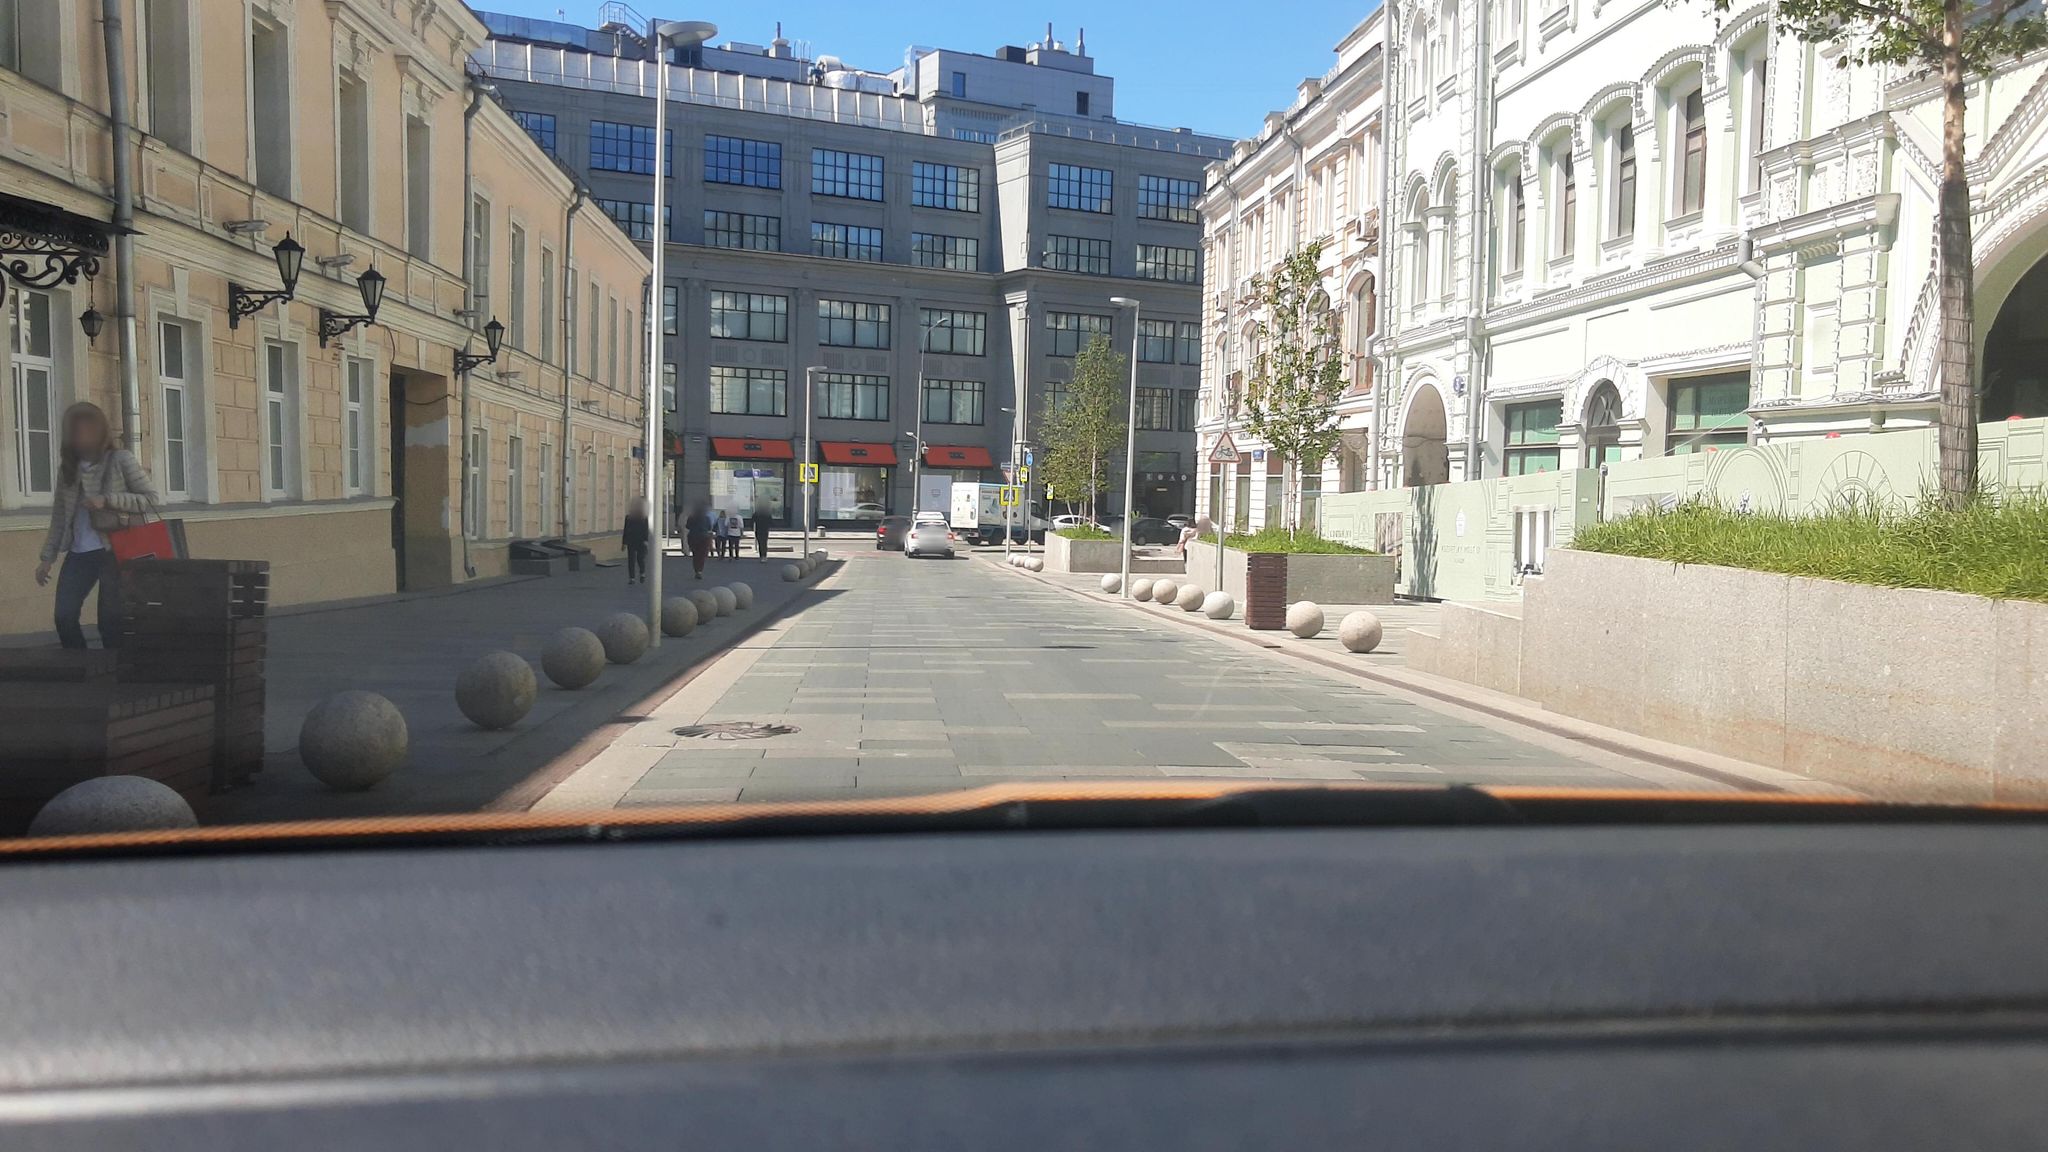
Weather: clear
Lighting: day
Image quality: good
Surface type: driving surface
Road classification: unclassified
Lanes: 2
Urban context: urban centre
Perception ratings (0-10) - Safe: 5.39, Lively: 8.86, Beautiful: 2.46, Boring: 7.75, Depressing: 3.78, Wealthy: 8.3